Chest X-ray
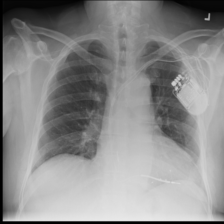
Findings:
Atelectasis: negative
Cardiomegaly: negative
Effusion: negative
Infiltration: positive
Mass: negative
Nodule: negative
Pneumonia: negative
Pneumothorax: negative
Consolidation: negative
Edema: negative
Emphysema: negative
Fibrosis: negative
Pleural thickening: negative
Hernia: negative